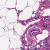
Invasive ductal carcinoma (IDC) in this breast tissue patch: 0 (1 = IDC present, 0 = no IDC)